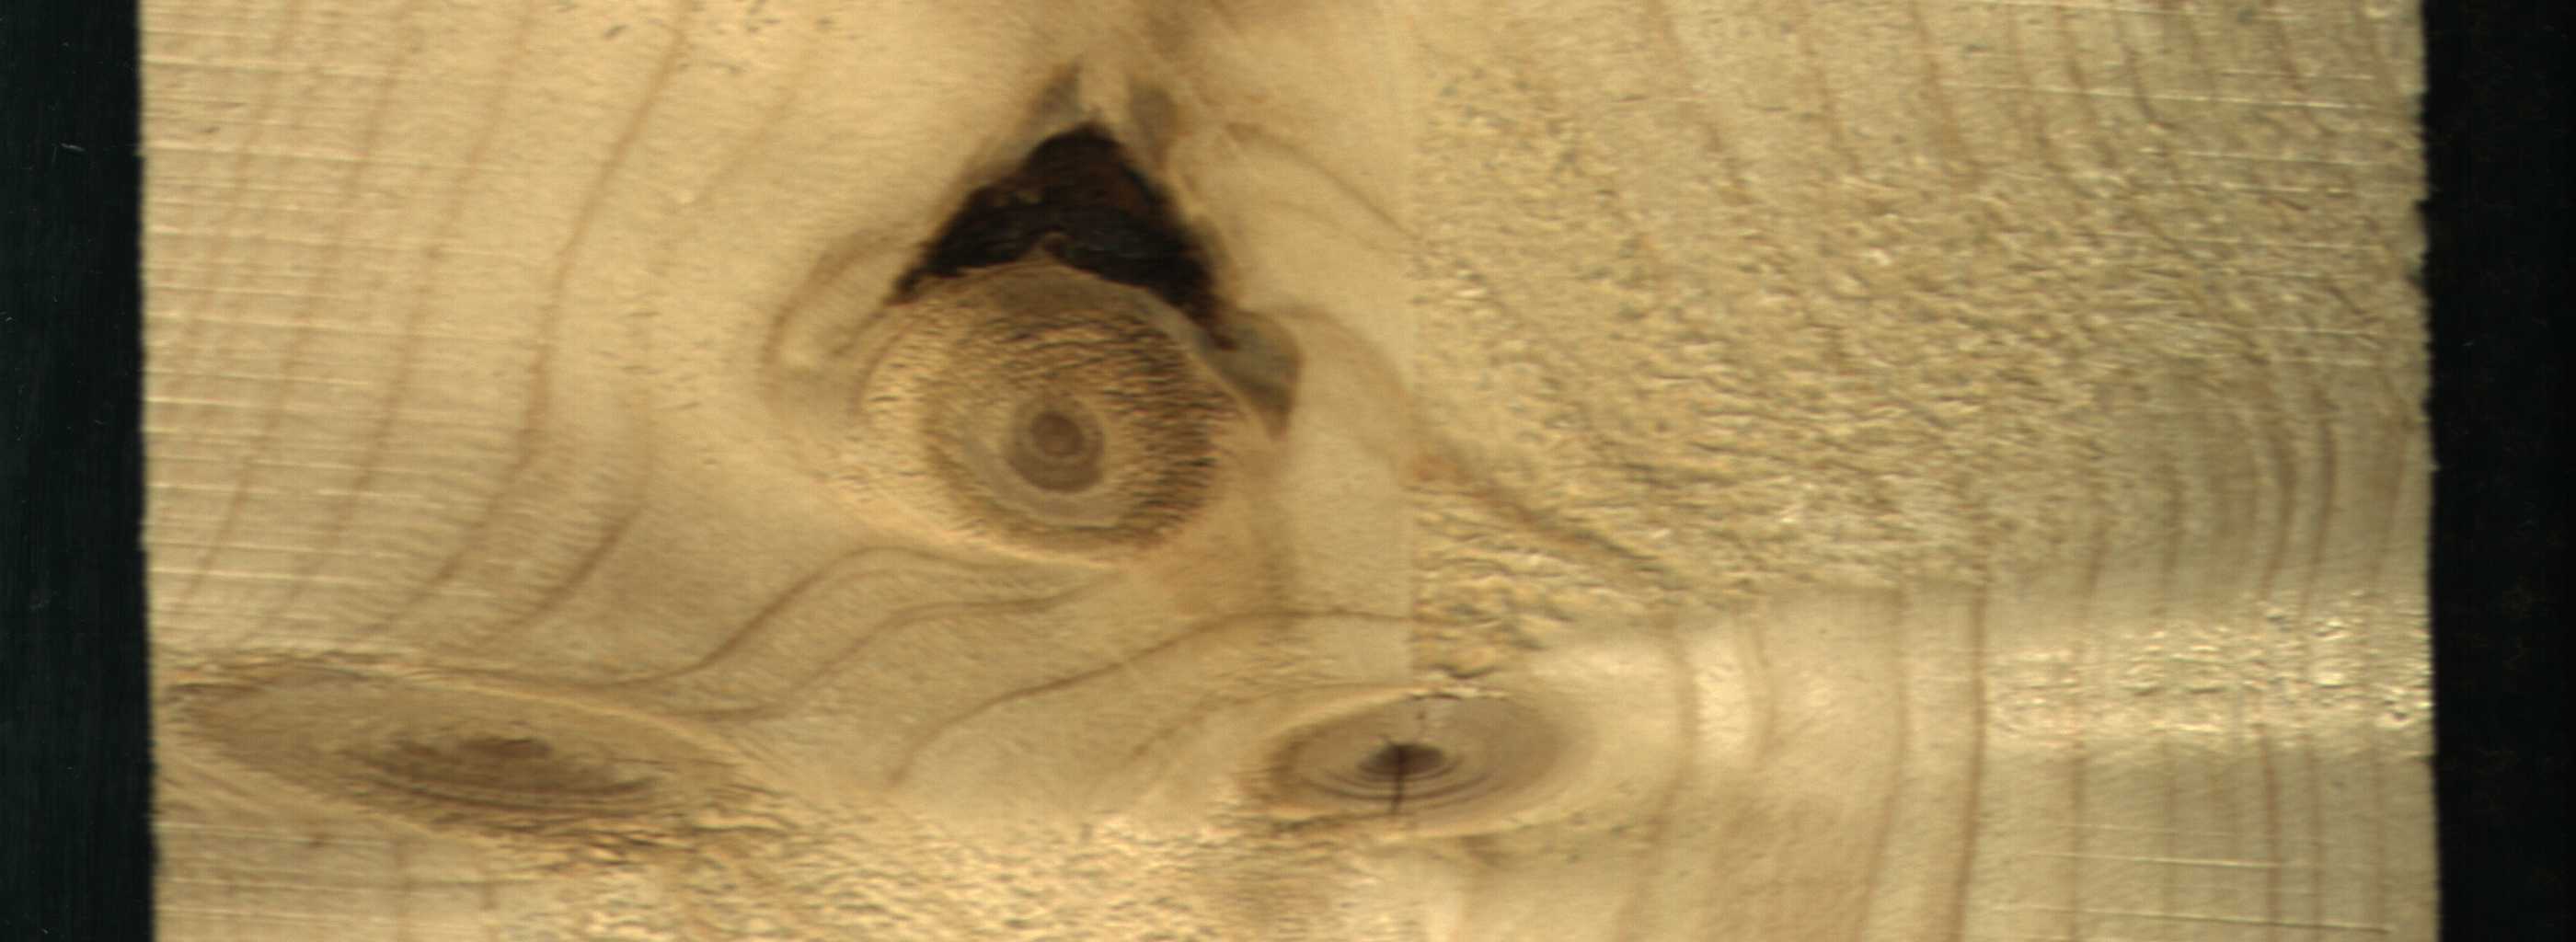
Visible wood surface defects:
Dead_Knot
Live_Knot
Live_Knot